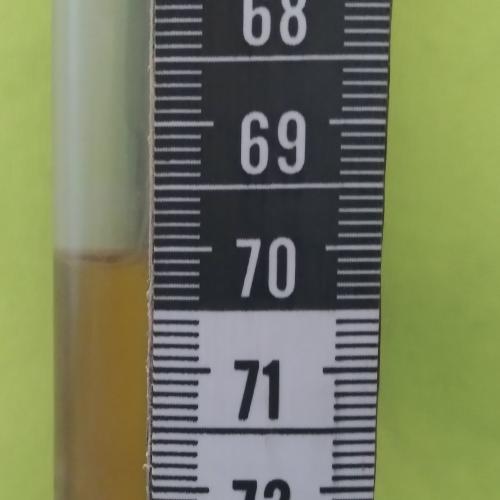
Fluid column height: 70.1 cm